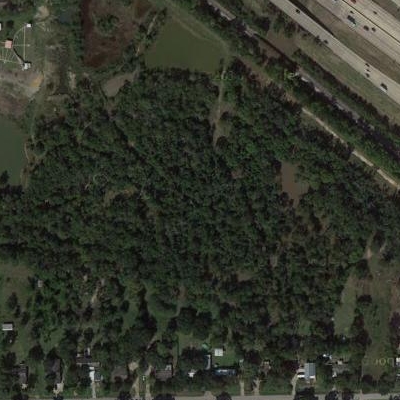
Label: eForest